Question: I have created a custom UITableviewCell in xcode 6 beta(5), but while testing on the simulator it looks too small, I tried to set the width using attribute inspector, and it didn't worked. I created it using a .xib file and I registered it in my mainViewController to use it with connected tableView
This is how it looks like in simulator

'''
var cell:CustomCell = self.tableview.dequeueReusableCellWithIdentifier("cell") as CustomCell
cell.txt.text="\(ListArray.objectAtIndex(indexPath.row))"
return cell
'''
'''
var nipName=UINib(nibName: "CustomCell", bundle:nil)
self.tableview.registerClass(CustomCell.classForCoder(), forCellReuseIdentifier: "cell")
self.tableview.registerNib(nipName, forCellReuseIdentifier: "cell")
'''
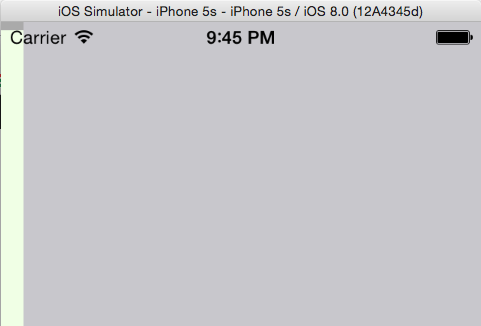
Answer: Take a look at my response to <URL> . First of all, code in the 'heightForRowAtIndexPath' function. Second, depending on how you set up the nib/storyboard, if it already connected the tableview to the custom view, get rid of 'registerClass'. Otherwise it'll disconnect your nib connection and recreate a new one, wiping out all the customization you did in the nib.